Field crop: maize
Growth stage: 1
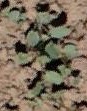
Species: convolvulus